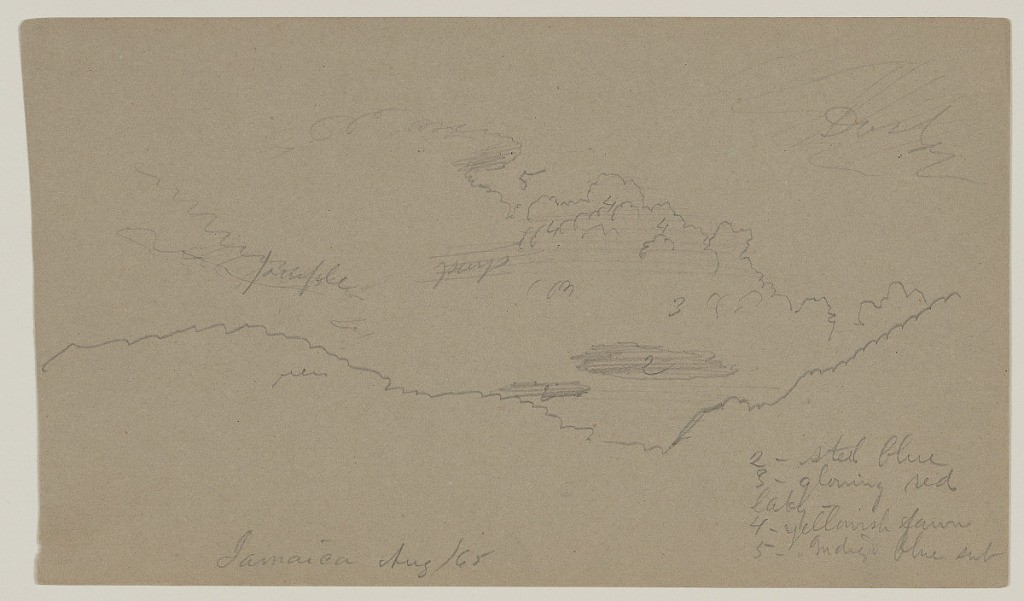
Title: Mountain Ridge with Clouds, Jamaica
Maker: Frederic Edwin Church, American, 1826–1900
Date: August 1865
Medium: Graphite on gray wove paper; verso: graphite
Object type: Drawing
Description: Landscape sketch of billowing clouds rising above a wooded mountain ridge in Jamaica. The outline of the rugged ridge stretches across the composition, rising at right. Large, puffy clouds rise behind the ridge with other cloud types above and behind.

Verso: Loosely rendered landscape sketch showing the view overlooking the Blue Mountains and coastline of Jamaica from the mountain hamlet of Bellevue. The outline of a ridge descends from right to left in foreground. In the middle distance, the Kingston harbor and its nearby coastline are visible. Above, hazy clouds are sketchily drawn.